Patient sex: F
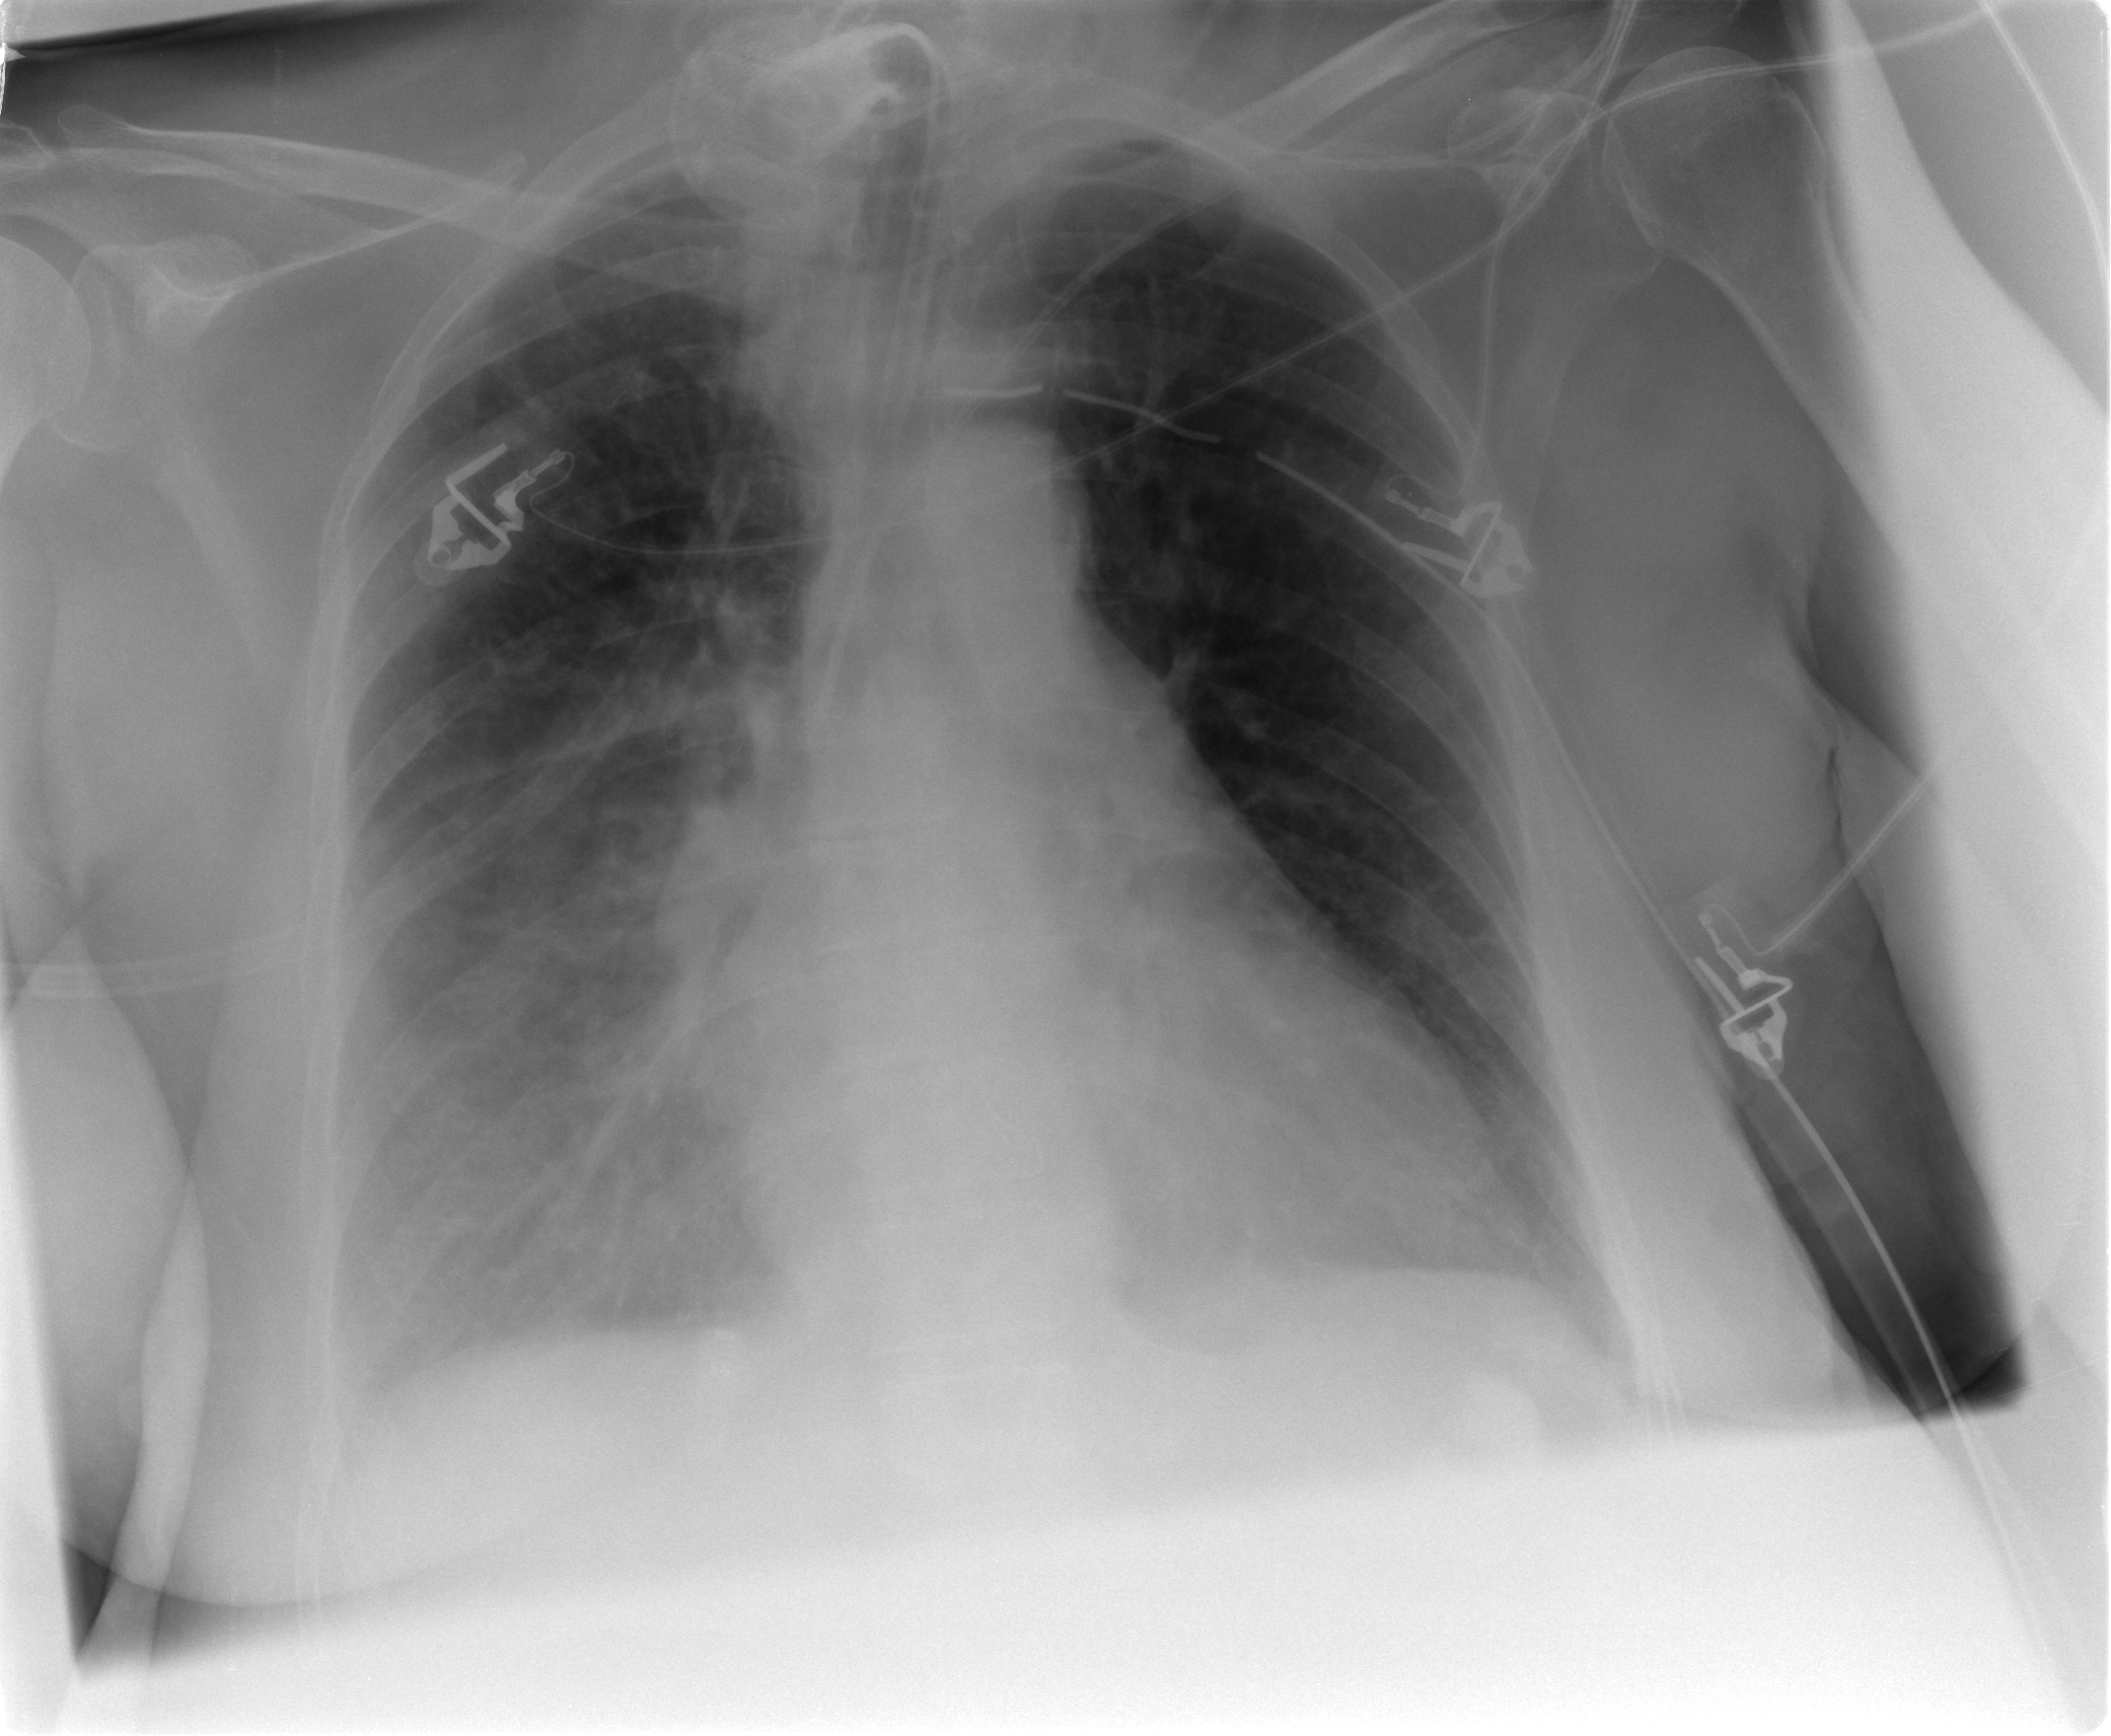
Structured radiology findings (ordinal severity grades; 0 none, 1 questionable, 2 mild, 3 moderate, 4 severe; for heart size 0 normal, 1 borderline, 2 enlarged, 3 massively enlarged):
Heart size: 1
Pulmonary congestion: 1
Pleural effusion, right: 3
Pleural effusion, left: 0
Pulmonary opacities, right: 0
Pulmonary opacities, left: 0
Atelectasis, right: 2
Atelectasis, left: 1